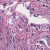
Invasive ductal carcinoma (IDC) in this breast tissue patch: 1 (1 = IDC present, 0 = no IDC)